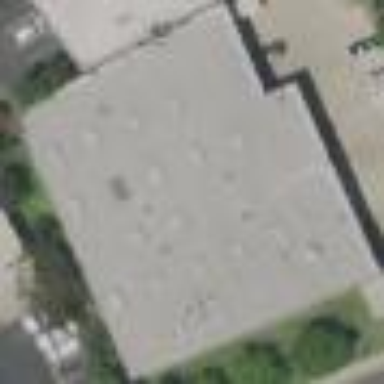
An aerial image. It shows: Commercial building.